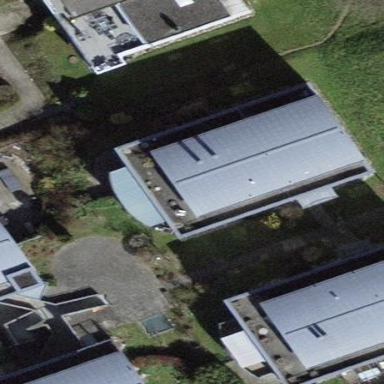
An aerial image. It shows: Building with tile roof.